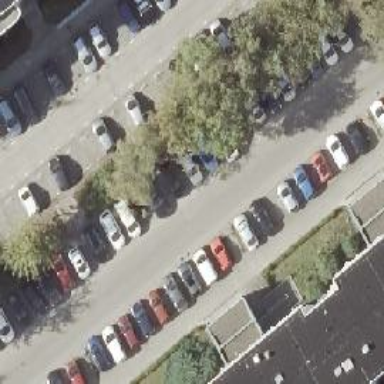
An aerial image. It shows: Street-side parking area.